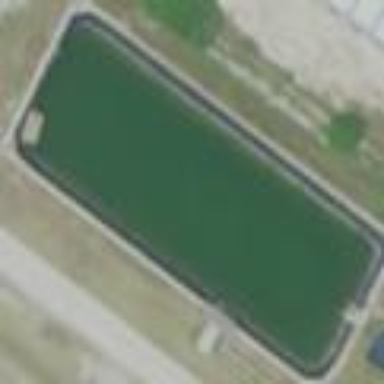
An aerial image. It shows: Retention basin with water.